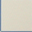
Piece: xx